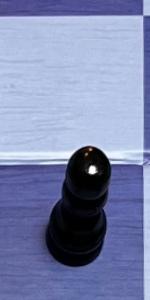
Label: Pawn_Black